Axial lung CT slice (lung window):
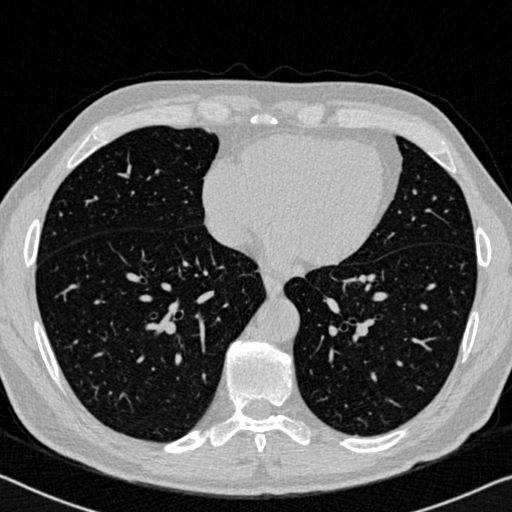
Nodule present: no